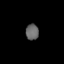
Tissue: lung
Cell type: Fibroblasts
Senescence score: 0.5887
Nuclear area (px): 203
Mean DAPI intensity: 101.286